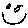
Label: smiley face